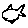
Label: fish